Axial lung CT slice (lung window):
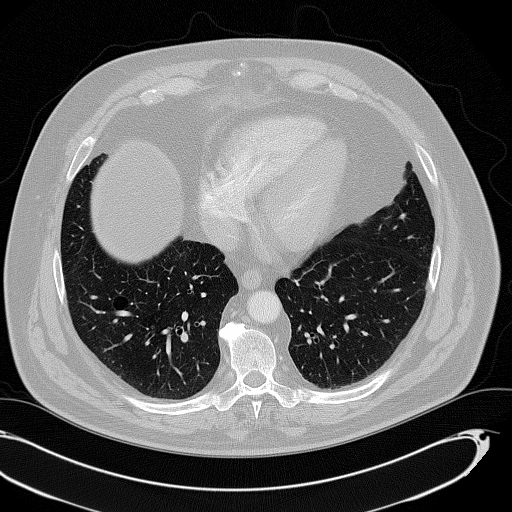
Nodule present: no